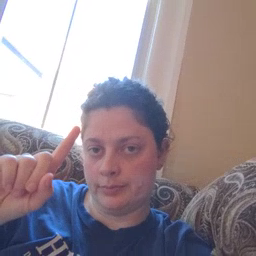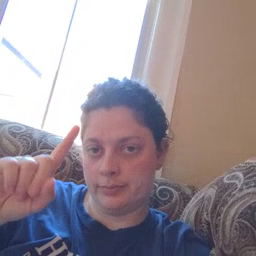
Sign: for